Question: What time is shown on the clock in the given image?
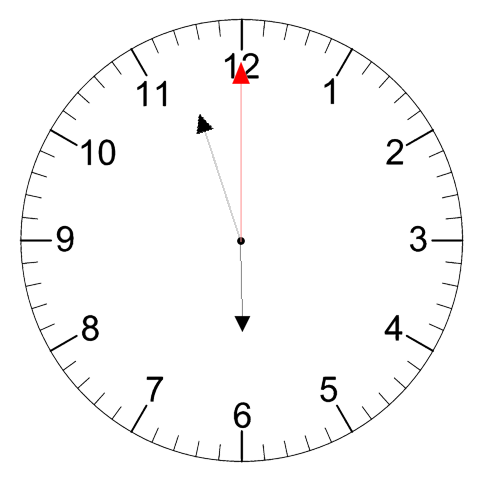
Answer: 05:57:00